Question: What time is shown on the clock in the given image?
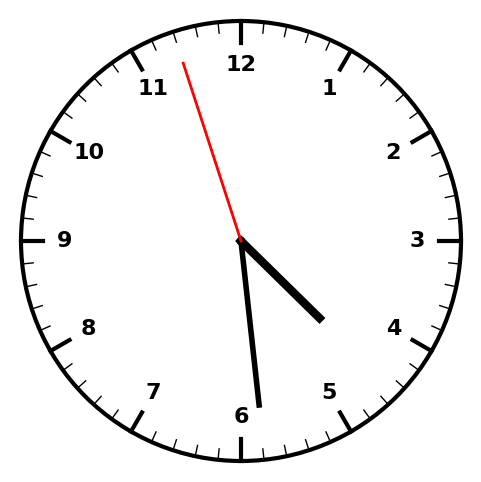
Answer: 04:28:57